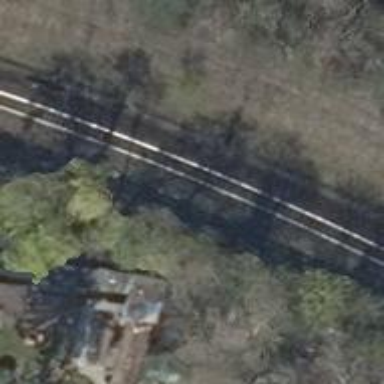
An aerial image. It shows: Railway signal.